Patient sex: M
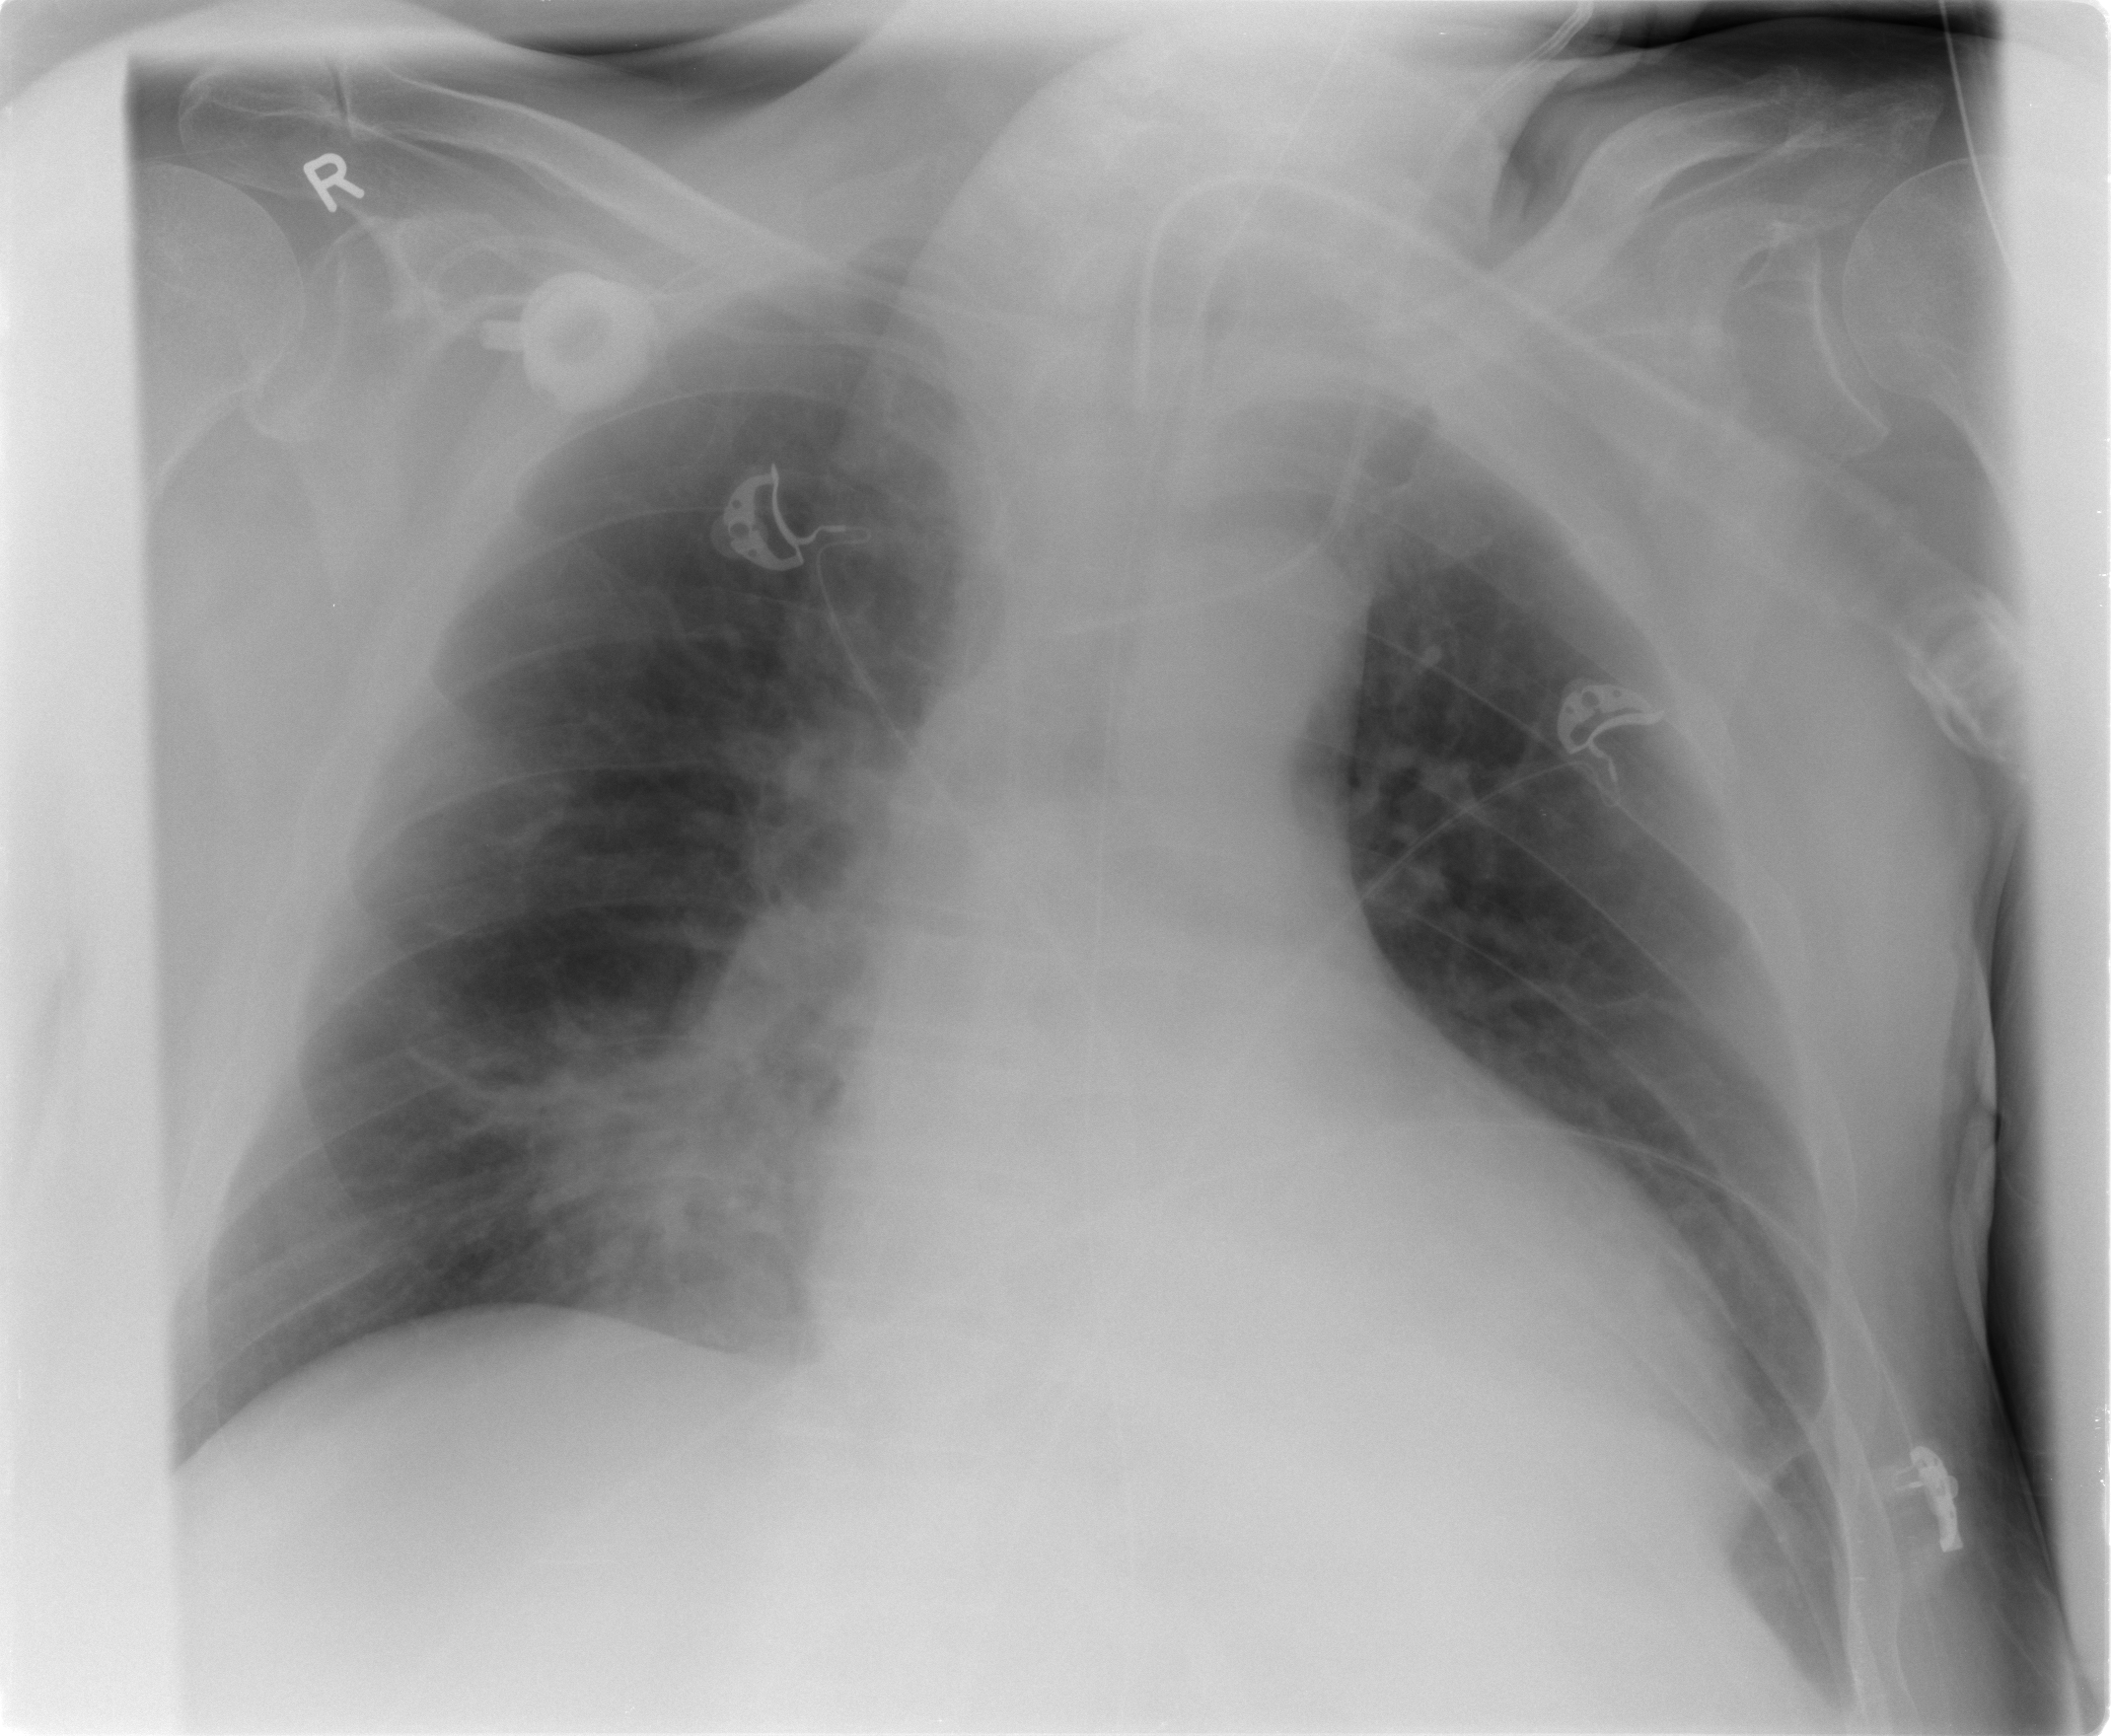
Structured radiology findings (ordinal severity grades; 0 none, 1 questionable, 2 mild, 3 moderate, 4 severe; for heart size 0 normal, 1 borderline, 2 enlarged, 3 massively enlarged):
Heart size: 2
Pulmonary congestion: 2
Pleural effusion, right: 0
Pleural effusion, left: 0
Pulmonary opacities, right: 2
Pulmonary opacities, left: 0
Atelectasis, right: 0
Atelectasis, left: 0